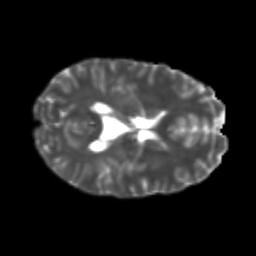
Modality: T2w
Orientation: axial
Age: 23
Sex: female
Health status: healthy
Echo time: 0.074 s